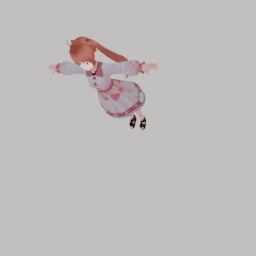
Label: people